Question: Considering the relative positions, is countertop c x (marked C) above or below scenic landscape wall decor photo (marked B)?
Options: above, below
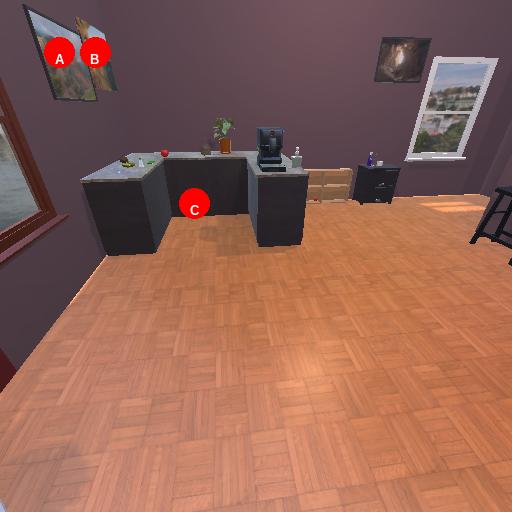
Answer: above